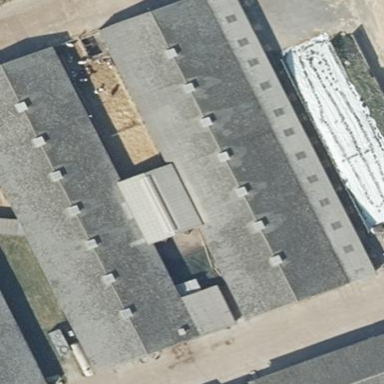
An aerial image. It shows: Gabled grey farm auxiliary building with roof oriented along its structure.